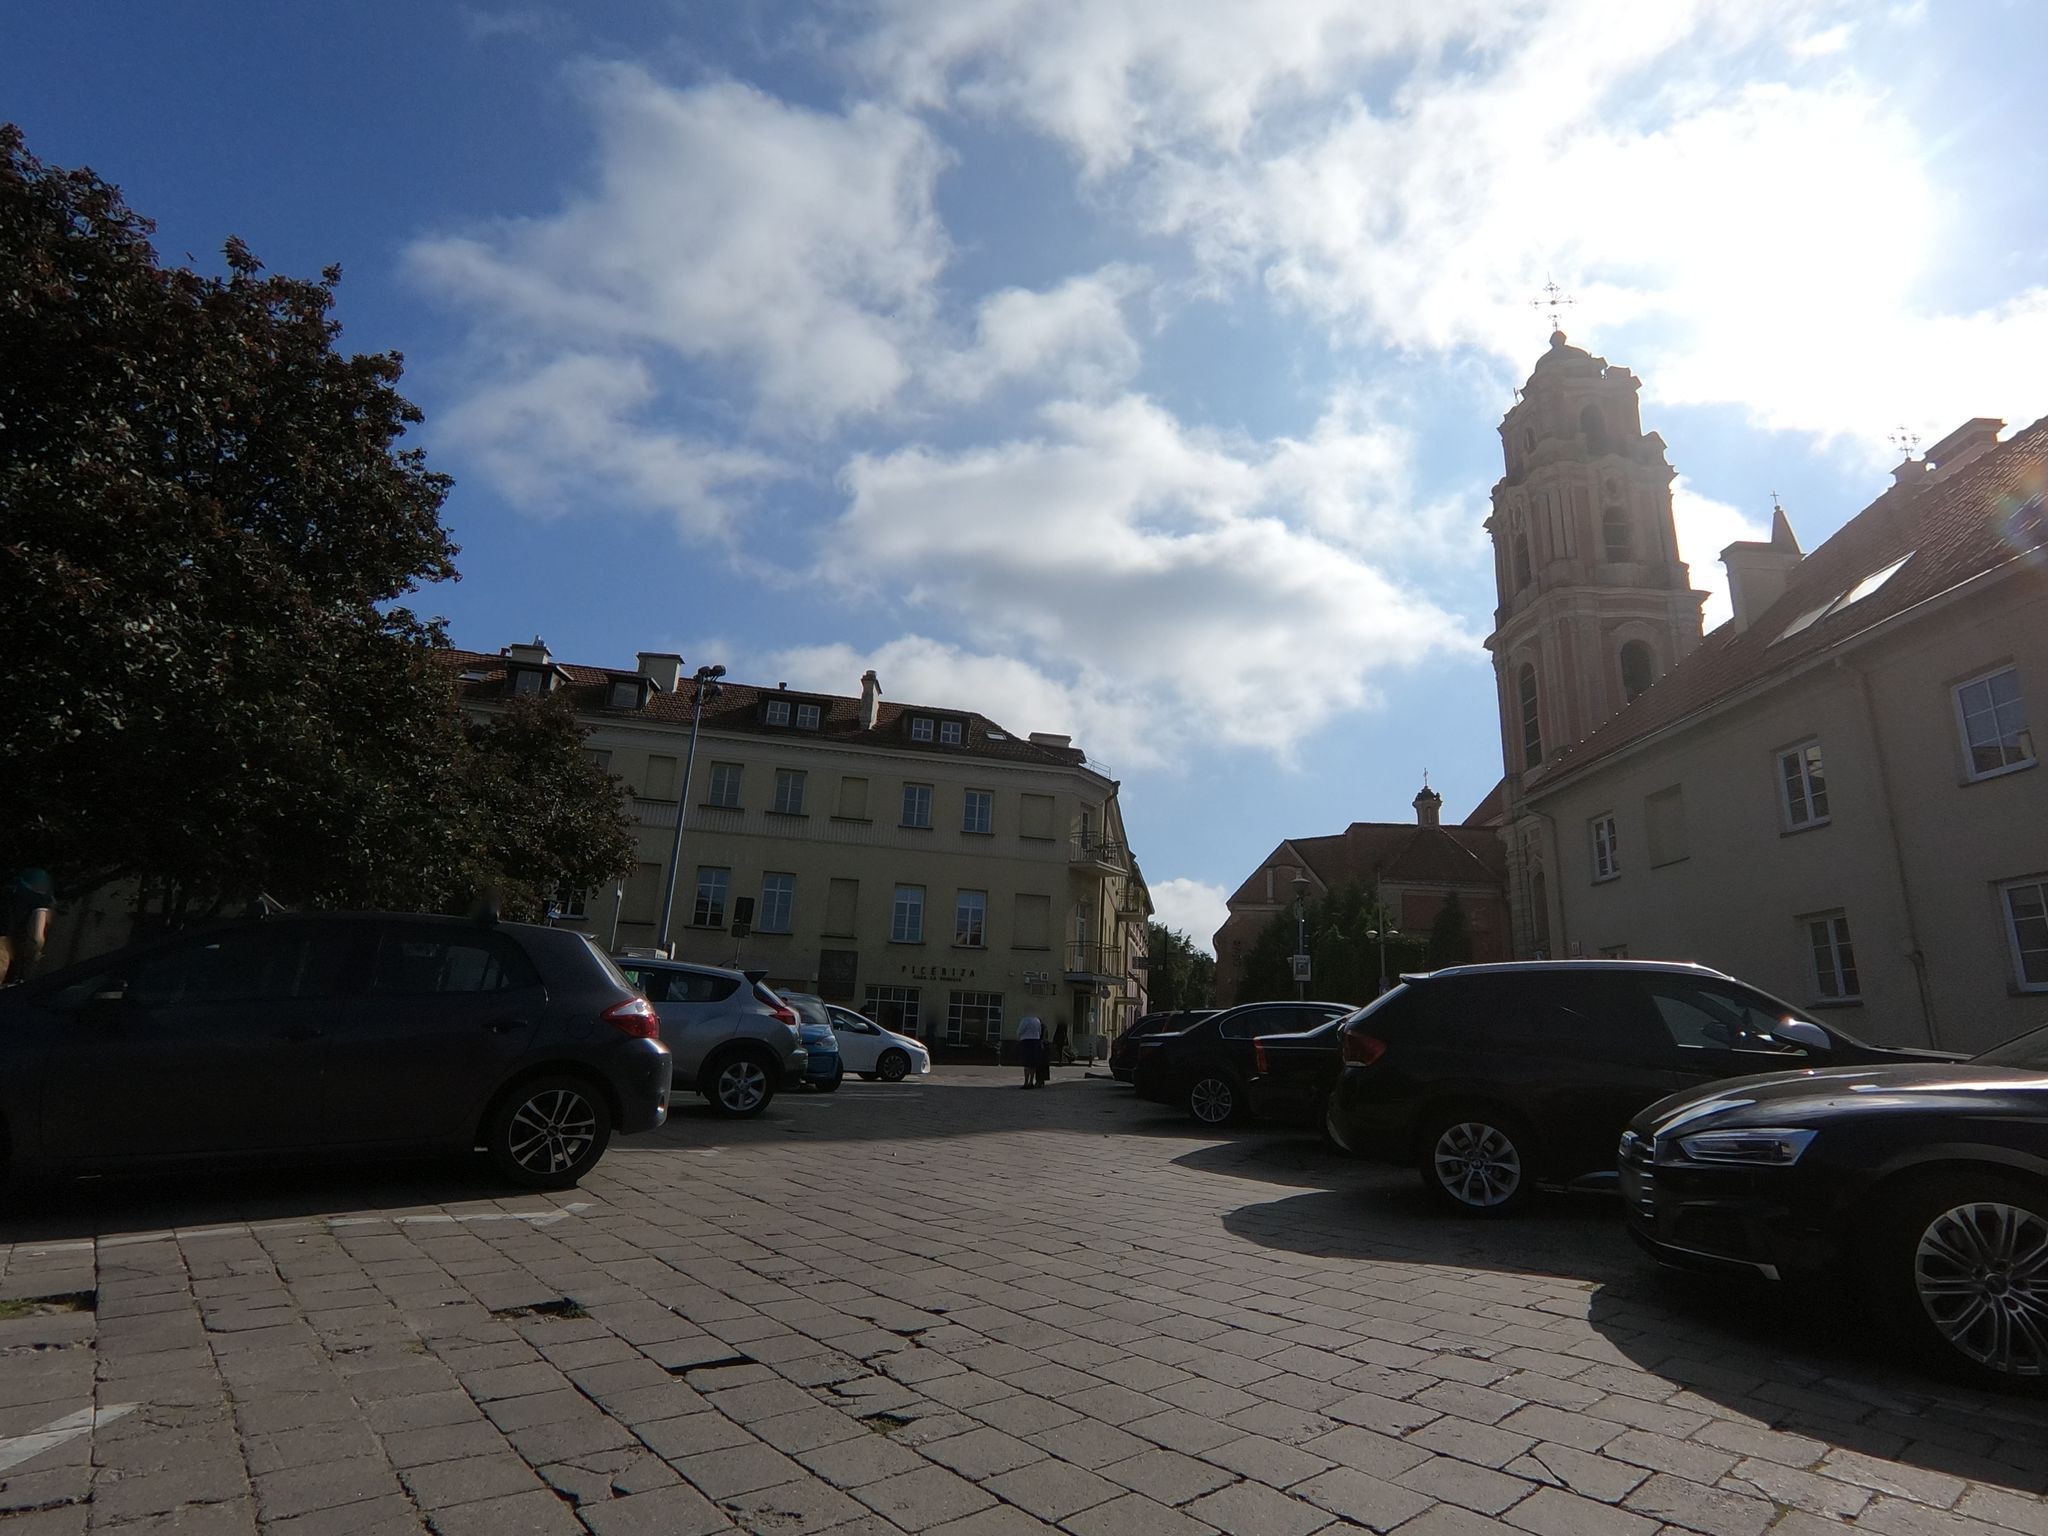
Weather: clear
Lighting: day
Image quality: good
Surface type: walking surface
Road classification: service
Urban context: urban centre
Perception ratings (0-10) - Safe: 7.96, Lively: 9.32, Beautiful: 8.93, Boring: 3.97, Depressing: 1.43, Wealthy: 8.12